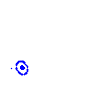
Particle: pion